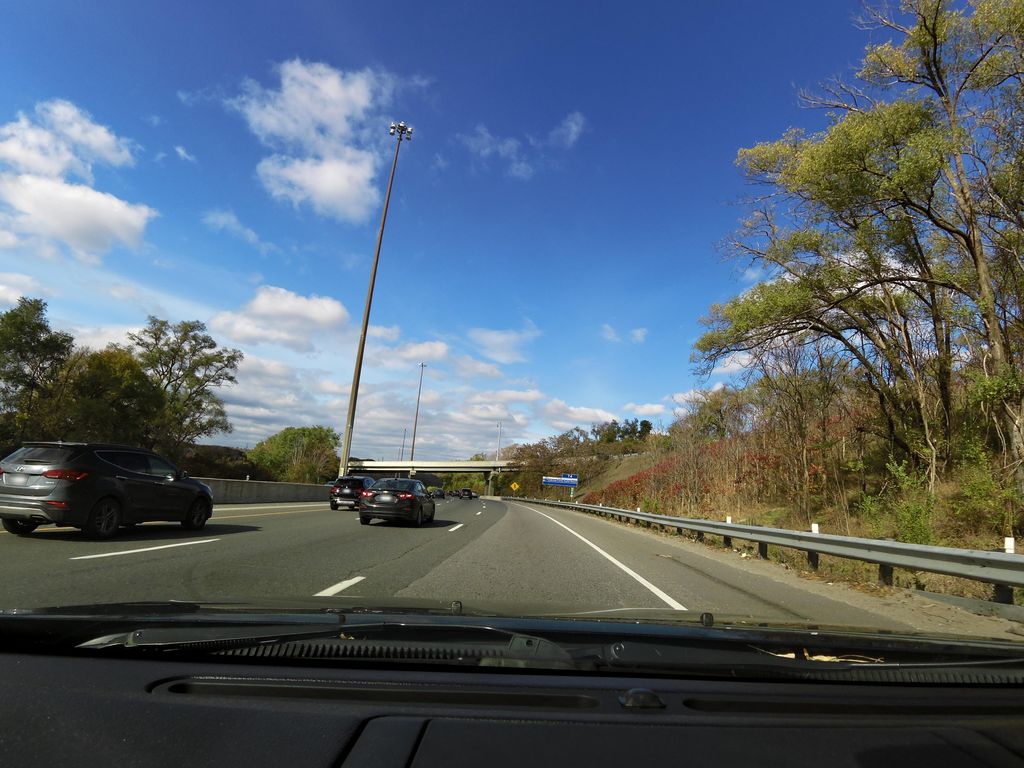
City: hamilton